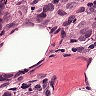
Metastatic tissue present: yes